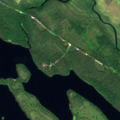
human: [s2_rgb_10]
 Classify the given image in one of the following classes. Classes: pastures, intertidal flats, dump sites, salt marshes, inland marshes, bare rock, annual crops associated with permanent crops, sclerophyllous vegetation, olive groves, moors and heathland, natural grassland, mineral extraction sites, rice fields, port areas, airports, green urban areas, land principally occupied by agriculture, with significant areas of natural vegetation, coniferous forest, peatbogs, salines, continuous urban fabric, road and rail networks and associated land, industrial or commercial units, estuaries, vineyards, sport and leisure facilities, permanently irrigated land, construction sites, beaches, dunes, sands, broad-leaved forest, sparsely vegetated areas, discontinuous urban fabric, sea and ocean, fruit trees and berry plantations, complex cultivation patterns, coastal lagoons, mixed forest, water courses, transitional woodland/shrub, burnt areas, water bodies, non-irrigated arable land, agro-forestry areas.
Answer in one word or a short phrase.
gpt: coniferous forest, mixed forest, transitional woodland/shrub, water bodies